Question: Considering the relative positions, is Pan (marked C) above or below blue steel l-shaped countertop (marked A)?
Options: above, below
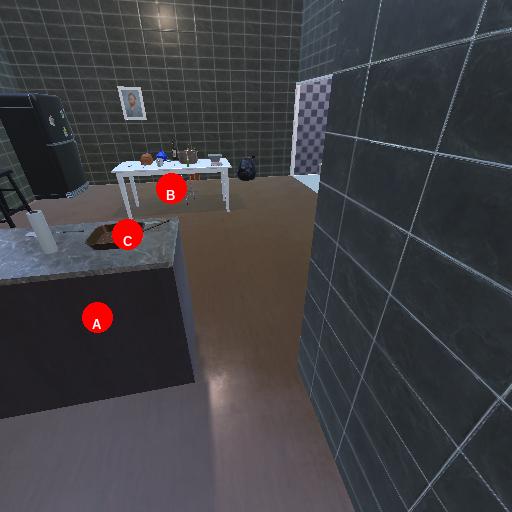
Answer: above